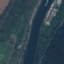
Land use / land cover class: River